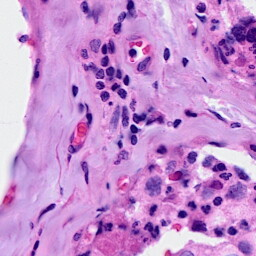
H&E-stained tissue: Breast